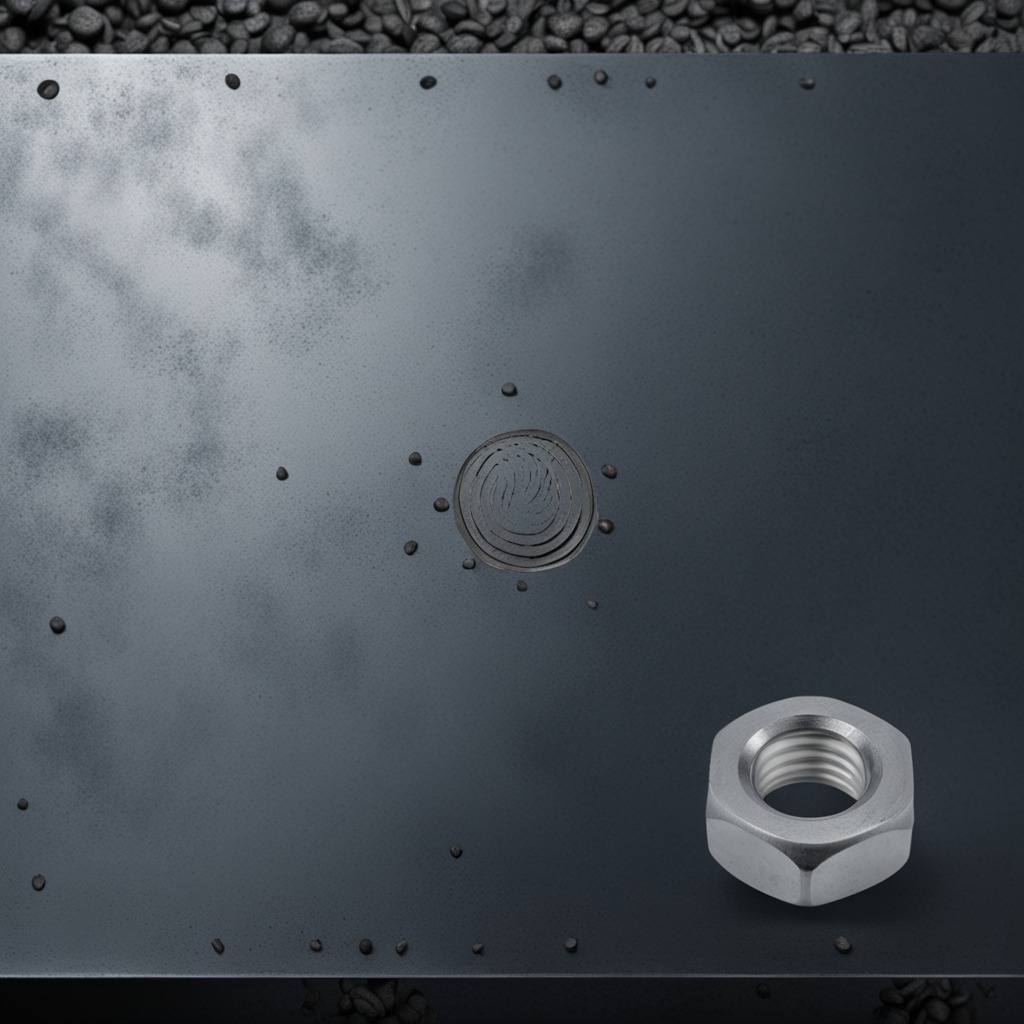
A metal nut is lying on a cold steel table in a mining workshop.